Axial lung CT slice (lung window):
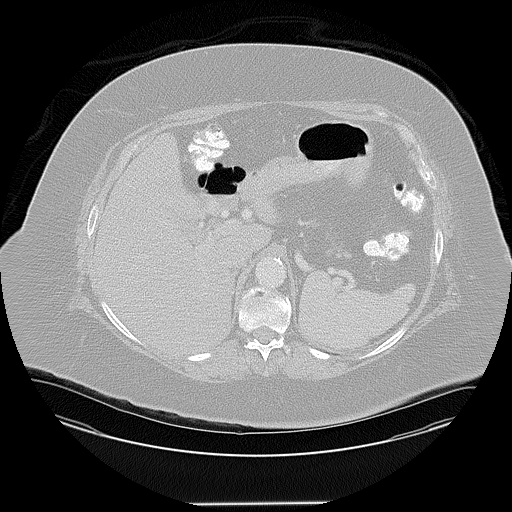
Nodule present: no